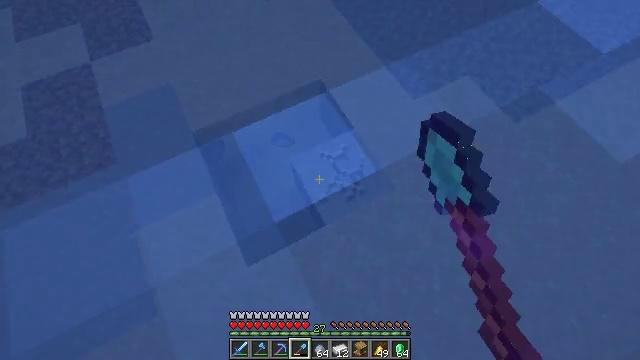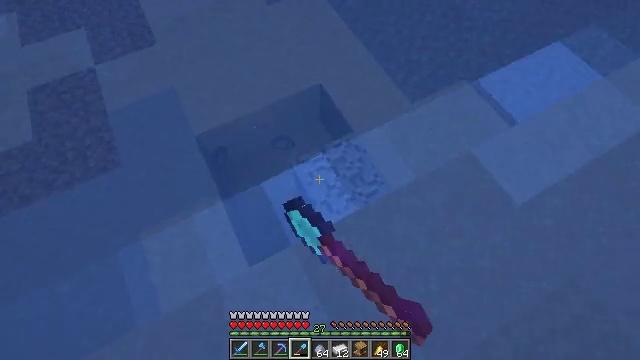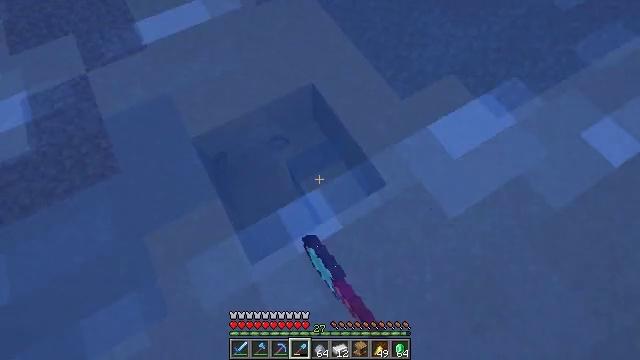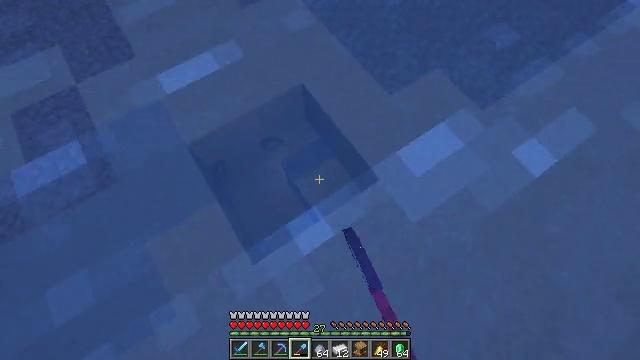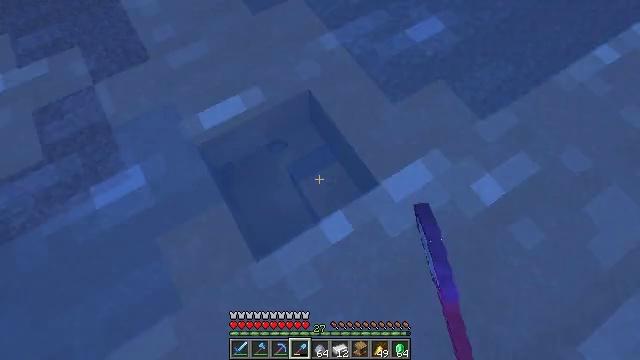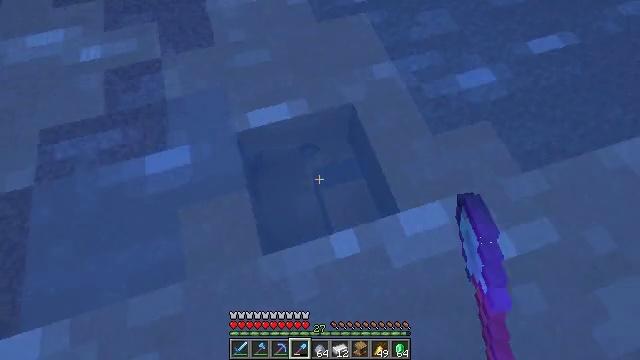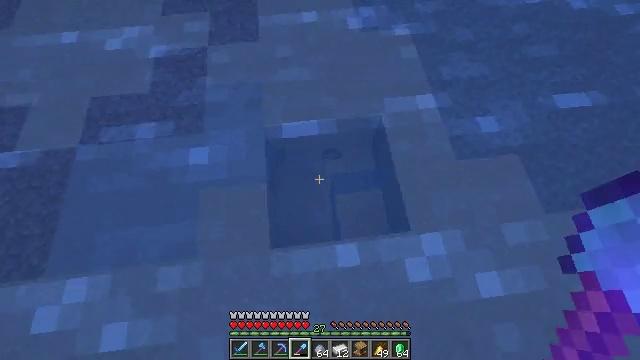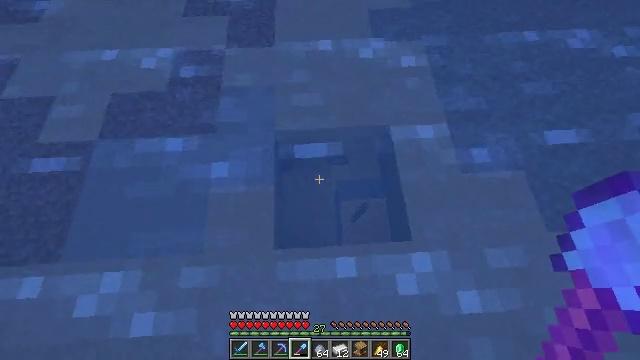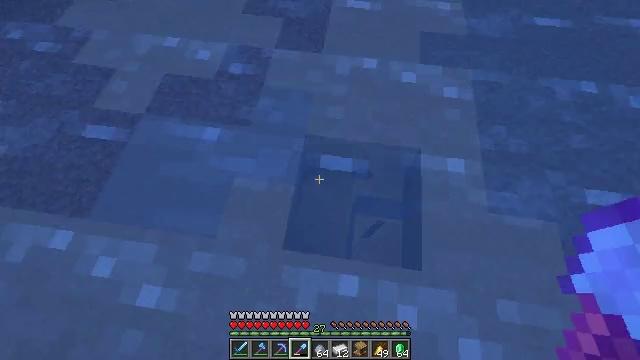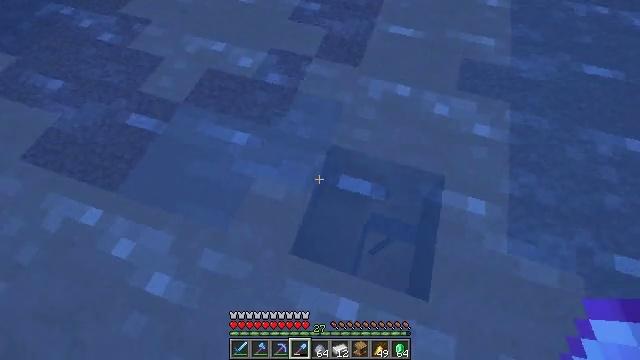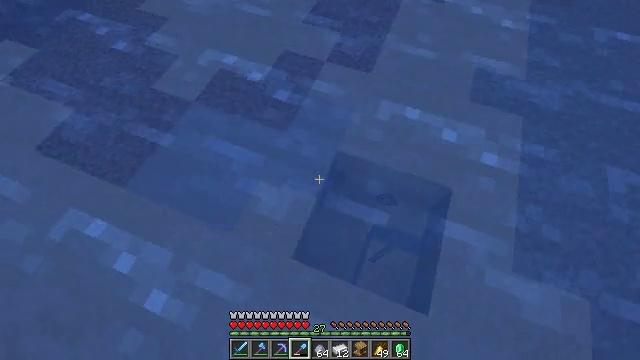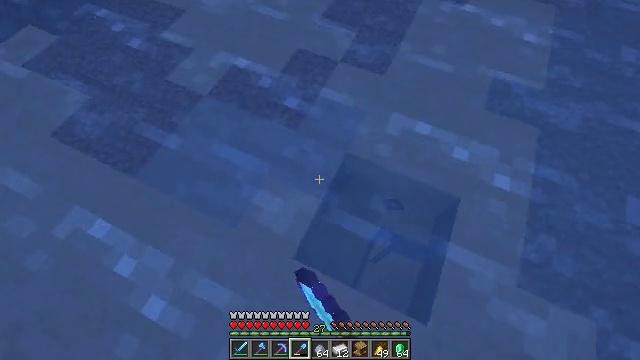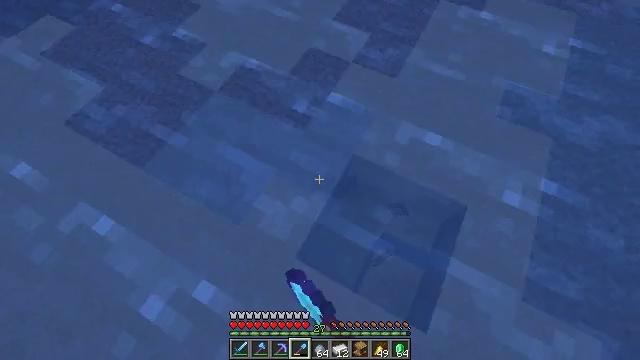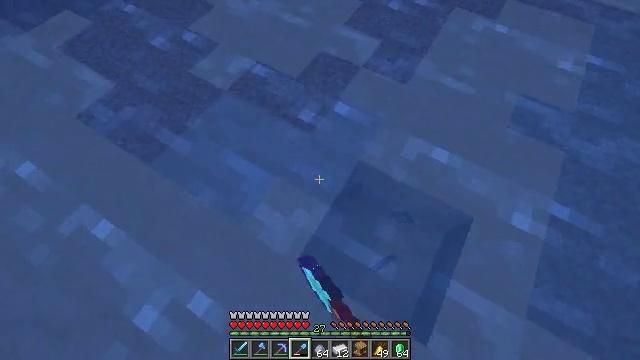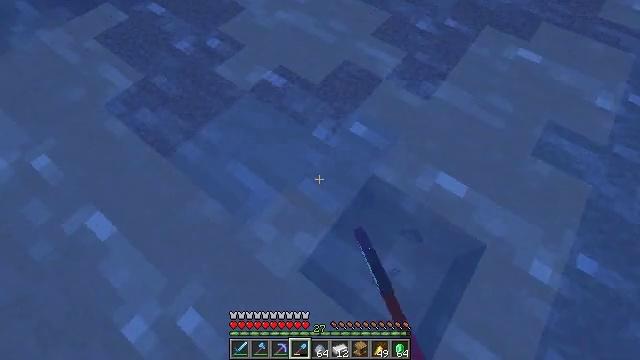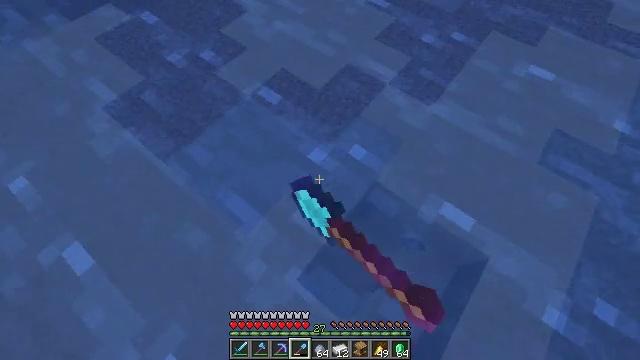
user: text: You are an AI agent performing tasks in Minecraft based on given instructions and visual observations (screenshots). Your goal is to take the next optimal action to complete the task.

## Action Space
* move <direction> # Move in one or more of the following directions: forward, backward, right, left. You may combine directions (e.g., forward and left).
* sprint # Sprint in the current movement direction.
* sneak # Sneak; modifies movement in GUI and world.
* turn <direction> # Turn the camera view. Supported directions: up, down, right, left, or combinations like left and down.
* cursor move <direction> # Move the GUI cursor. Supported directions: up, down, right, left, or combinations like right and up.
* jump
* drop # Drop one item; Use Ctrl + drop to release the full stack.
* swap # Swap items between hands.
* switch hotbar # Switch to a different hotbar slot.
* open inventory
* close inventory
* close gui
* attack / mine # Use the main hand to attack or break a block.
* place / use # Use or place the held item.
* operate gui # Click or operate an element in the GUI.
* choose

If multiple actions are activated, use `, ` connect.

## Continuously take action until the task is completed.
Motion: motion action
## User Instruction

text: Break the clay block to collect it.
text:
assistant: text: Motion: attack / mine, jump
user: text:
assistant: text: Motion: turn right and down, attack / mine, jump
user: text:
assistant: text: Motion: turn right and down, attack / mine, jump
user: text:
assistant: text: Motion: turn left, attack / mine, jump
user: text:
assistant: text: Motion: turn left and up, attack / mine
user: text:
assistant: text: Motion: turn left, attack / mine
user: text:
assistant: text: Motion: move forward, turn left, attack / mine
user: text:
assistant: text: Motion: move forward, turn left and up, attack / mine
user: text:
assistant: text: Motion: move forward, turn left and up, attack / mine
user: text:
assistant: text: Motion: move forward, turn left, attack / mine
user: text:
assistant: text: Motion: move forward, turn left, attack / mine
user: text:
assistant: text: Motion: move forward, turn left, attack / mine
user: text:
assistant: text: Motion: move forward, turn left, attack / mine
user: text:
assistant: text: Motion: move forward, turn left and up, attack / mine
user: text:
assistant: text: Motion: move forward, attack / mine
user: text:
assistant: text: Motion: attack / mine
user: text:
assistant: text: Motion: attack / mine
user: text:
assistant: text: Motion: attack / mine
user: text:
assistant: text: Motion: attack / mine
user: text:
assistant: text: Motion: attack / mine
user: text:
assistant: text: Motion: attack / mine
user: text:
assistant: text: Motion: attack / mine
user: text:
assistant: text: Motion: attack / mine
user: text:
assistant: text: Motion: turn left, attack / mine
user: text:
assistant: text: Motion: turn left, attack / mine
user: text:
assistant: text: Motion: attack / mine
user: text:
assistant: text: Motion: attack / mine
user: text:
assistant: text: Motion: turn left, attack / mine
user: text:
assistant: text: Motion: turn left, attack / mine
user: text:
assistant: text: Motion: attack / mine